Question: I've seen this when scanning the DOM in IE where PrototypeJS is present: a 'fire' attribute is added to many elements, presumably as part of some trick to extend element functionality. Here's what I mean:

Now, I remember seeing this specifically in 'IE lte 8', but just today I noticed it in IE11, after trying to troubleshoot some new JS bugs in Magento (1.4.x, meaning Prototype 1.6.0.1).
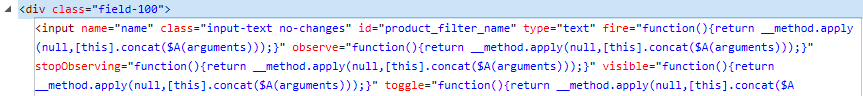
Answer: The fire method is how a synthetic event is sent by an element on the page, which can then be subscribed to by observer methods elsewhere. Read more here: <URL>
Unless you are also trying to define a fire() method on your elements, you may safely ignore this. It does not have any side-effects that I'm aware of.